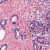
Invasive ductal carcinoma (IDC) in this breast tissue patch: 1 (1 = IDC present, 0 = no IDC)